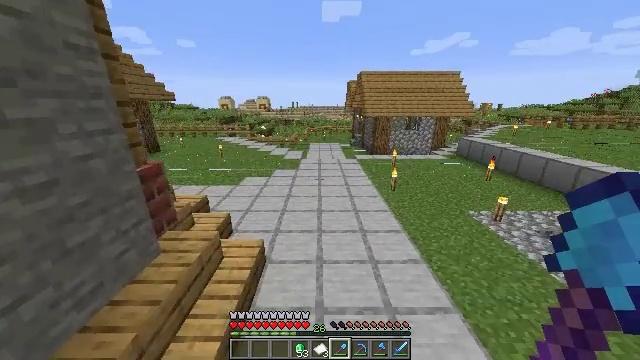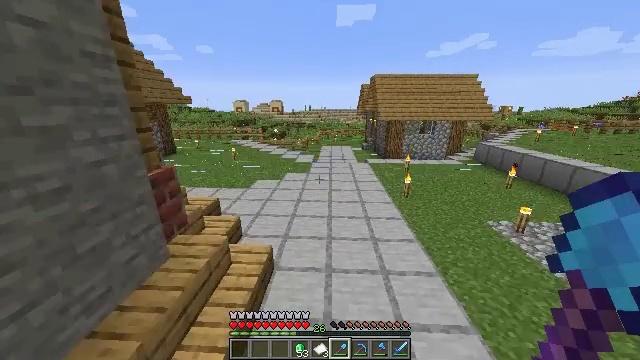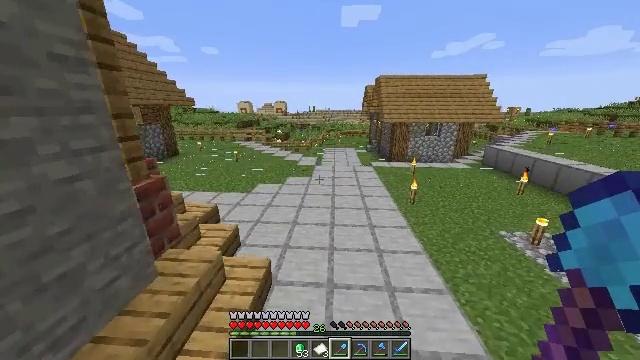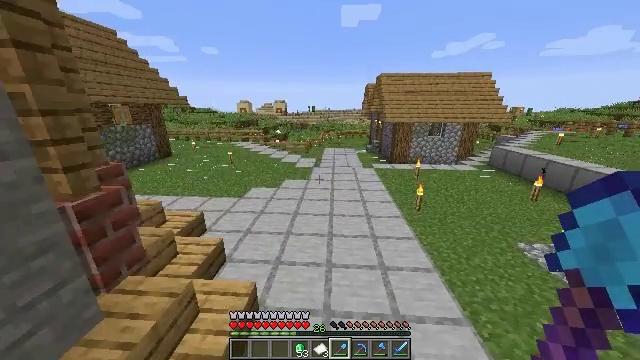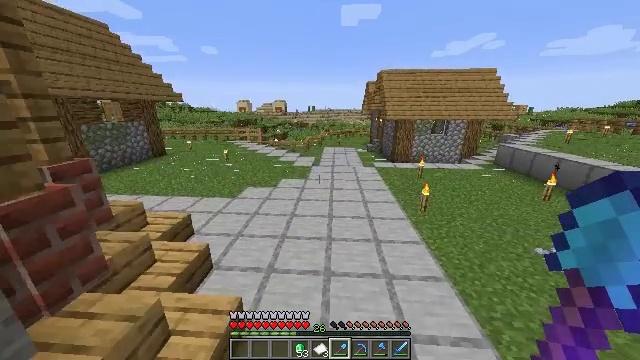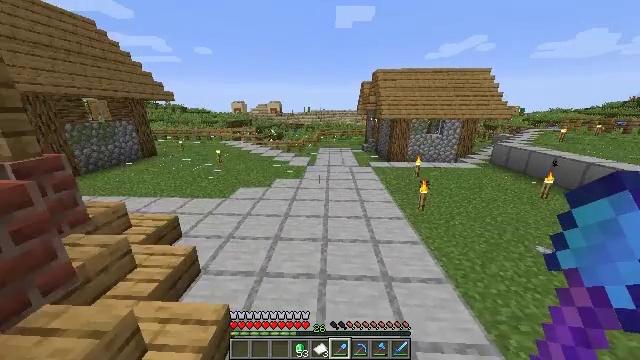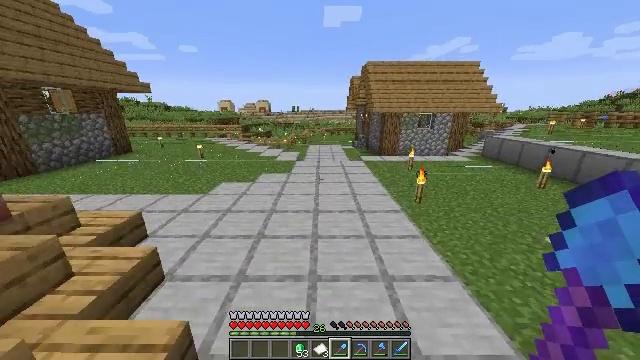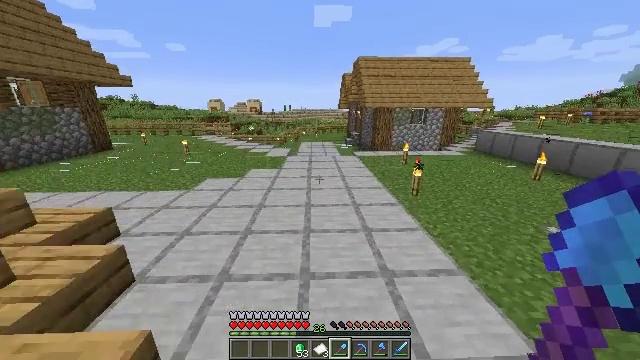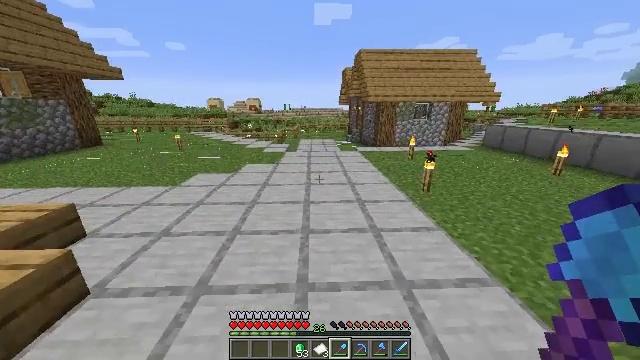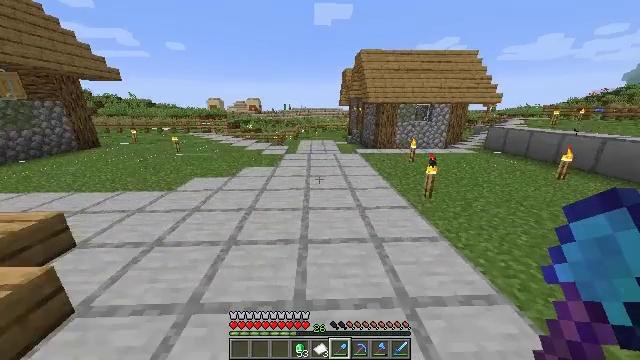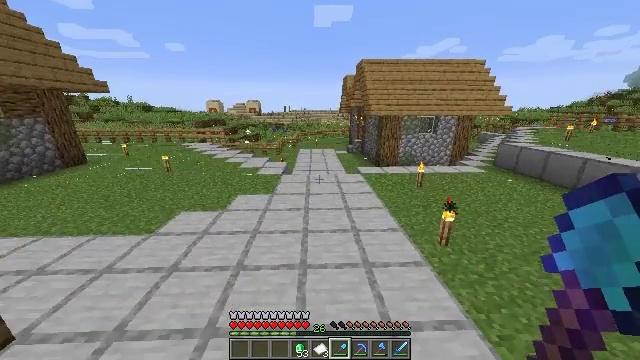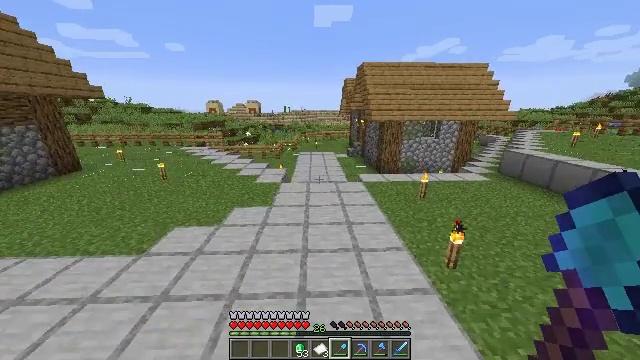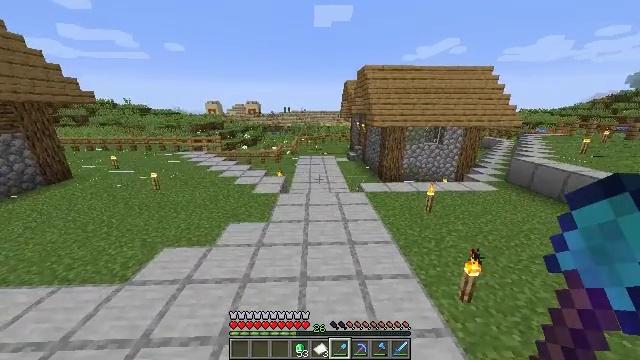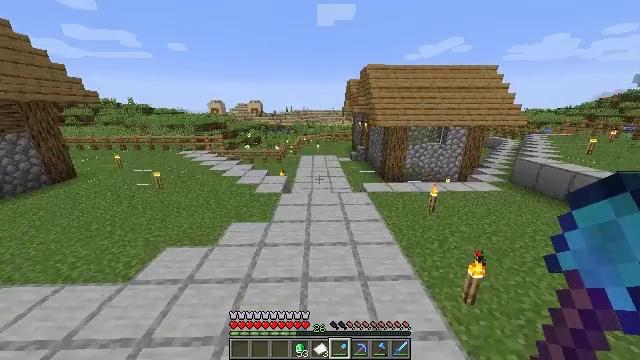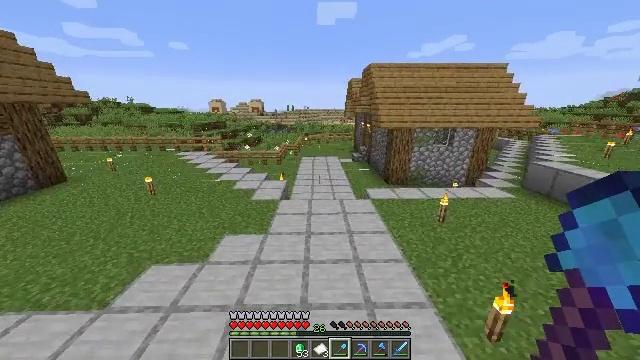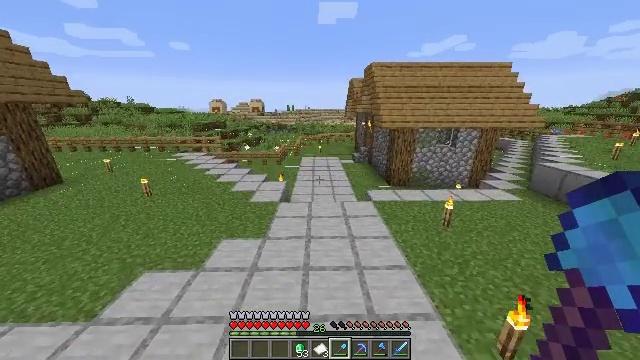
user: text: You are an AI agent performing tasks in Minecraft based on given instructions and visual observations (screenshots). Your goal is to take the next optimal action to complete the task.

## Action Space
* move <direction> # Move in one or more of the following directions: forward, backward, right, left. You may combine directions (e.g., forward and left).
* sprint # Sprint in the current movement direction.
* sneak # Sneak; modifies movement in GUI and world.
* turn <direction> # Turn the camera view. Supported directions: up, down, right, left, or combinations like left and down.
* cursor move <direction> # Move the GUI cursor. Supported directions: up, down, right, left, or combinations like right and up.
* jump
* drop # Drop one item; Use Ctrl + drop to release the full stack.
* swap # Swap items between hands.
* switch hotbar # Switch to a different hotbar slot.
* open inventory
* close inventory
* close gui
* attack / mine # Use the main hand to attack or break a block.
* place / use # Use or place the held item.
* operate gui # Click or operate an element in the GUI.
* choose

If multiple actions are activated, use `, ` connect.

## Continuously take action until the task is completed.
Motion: motion action
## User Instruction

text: Remove the oak fence from its place.
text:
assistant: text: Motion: move forward, turn left, jump
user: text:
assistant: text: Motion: move forward, turn left, jump
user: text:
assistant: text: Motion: move forward, jump
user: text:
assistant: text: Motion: move forward, jump
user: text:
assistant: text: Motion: move forward, turn right, jump
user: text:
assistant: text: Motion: move forward, turn right, jump
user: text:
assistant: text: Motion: move forward, turn right, jump
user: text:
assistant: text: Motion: move forward, sprint, jump
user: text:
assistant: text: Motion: move forward, sprint, jump
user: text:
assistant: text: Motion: move forward, sprint, jump
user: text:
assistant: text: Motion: move forward, sprint, jump
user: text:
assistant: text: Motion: move forward, sprint, jump
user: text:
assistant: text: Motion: move forward, jump
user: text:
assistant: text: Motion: move forward, jump
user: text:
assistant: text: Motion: move forward, jump
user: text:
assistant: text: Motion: move forward, jump
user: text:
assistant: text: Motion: move forward, jump
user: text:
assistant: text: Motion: move forward, jump
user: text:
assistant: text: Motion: move forward, jump
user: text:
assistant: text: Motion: move forward, jump
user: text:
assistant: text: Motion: move forward, sprint, jump
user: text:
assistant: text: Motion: move forward, sprint, jump
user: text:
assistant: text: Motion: move forward, sprint, jump
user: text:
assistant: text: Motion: move forward, sprint, jump
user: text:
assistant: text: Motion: move forward, jump
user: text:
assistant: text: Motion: move forward, jump
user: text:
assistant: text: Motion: move forward, jump
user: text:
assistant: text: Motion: move forward, jump
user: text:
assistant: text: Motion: move forward, jump
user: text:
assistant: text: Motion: move forward, jump